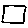
Label: square